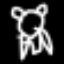
Label: frog